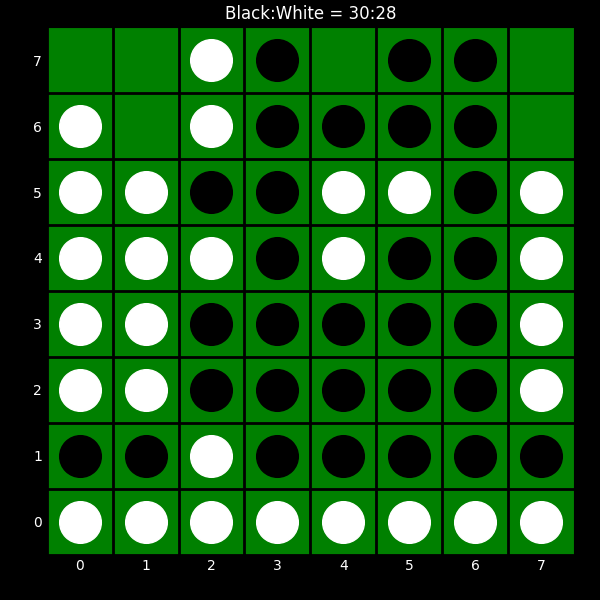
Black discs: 30
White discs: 28